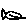
Label: fish